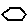
Label: hexagon